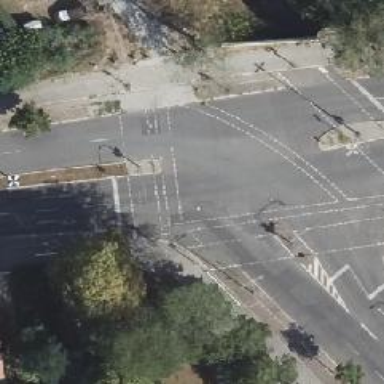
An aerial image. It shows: Crossing with traffic signals.